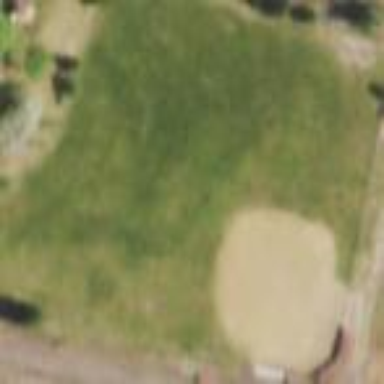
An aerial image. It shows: Baseball pitch for leisure land.